Here is the time-frequency representation (spectrogram) of a rolling-element bearing's vibration measurement. Diagnose the bearing from this image, choosing from: normal, inner_race, outer_race, ball.
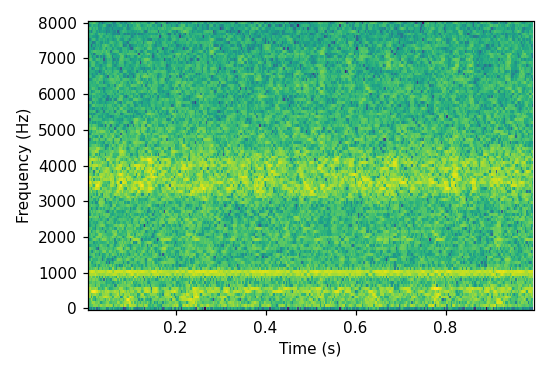
Answer: normal